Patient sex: M
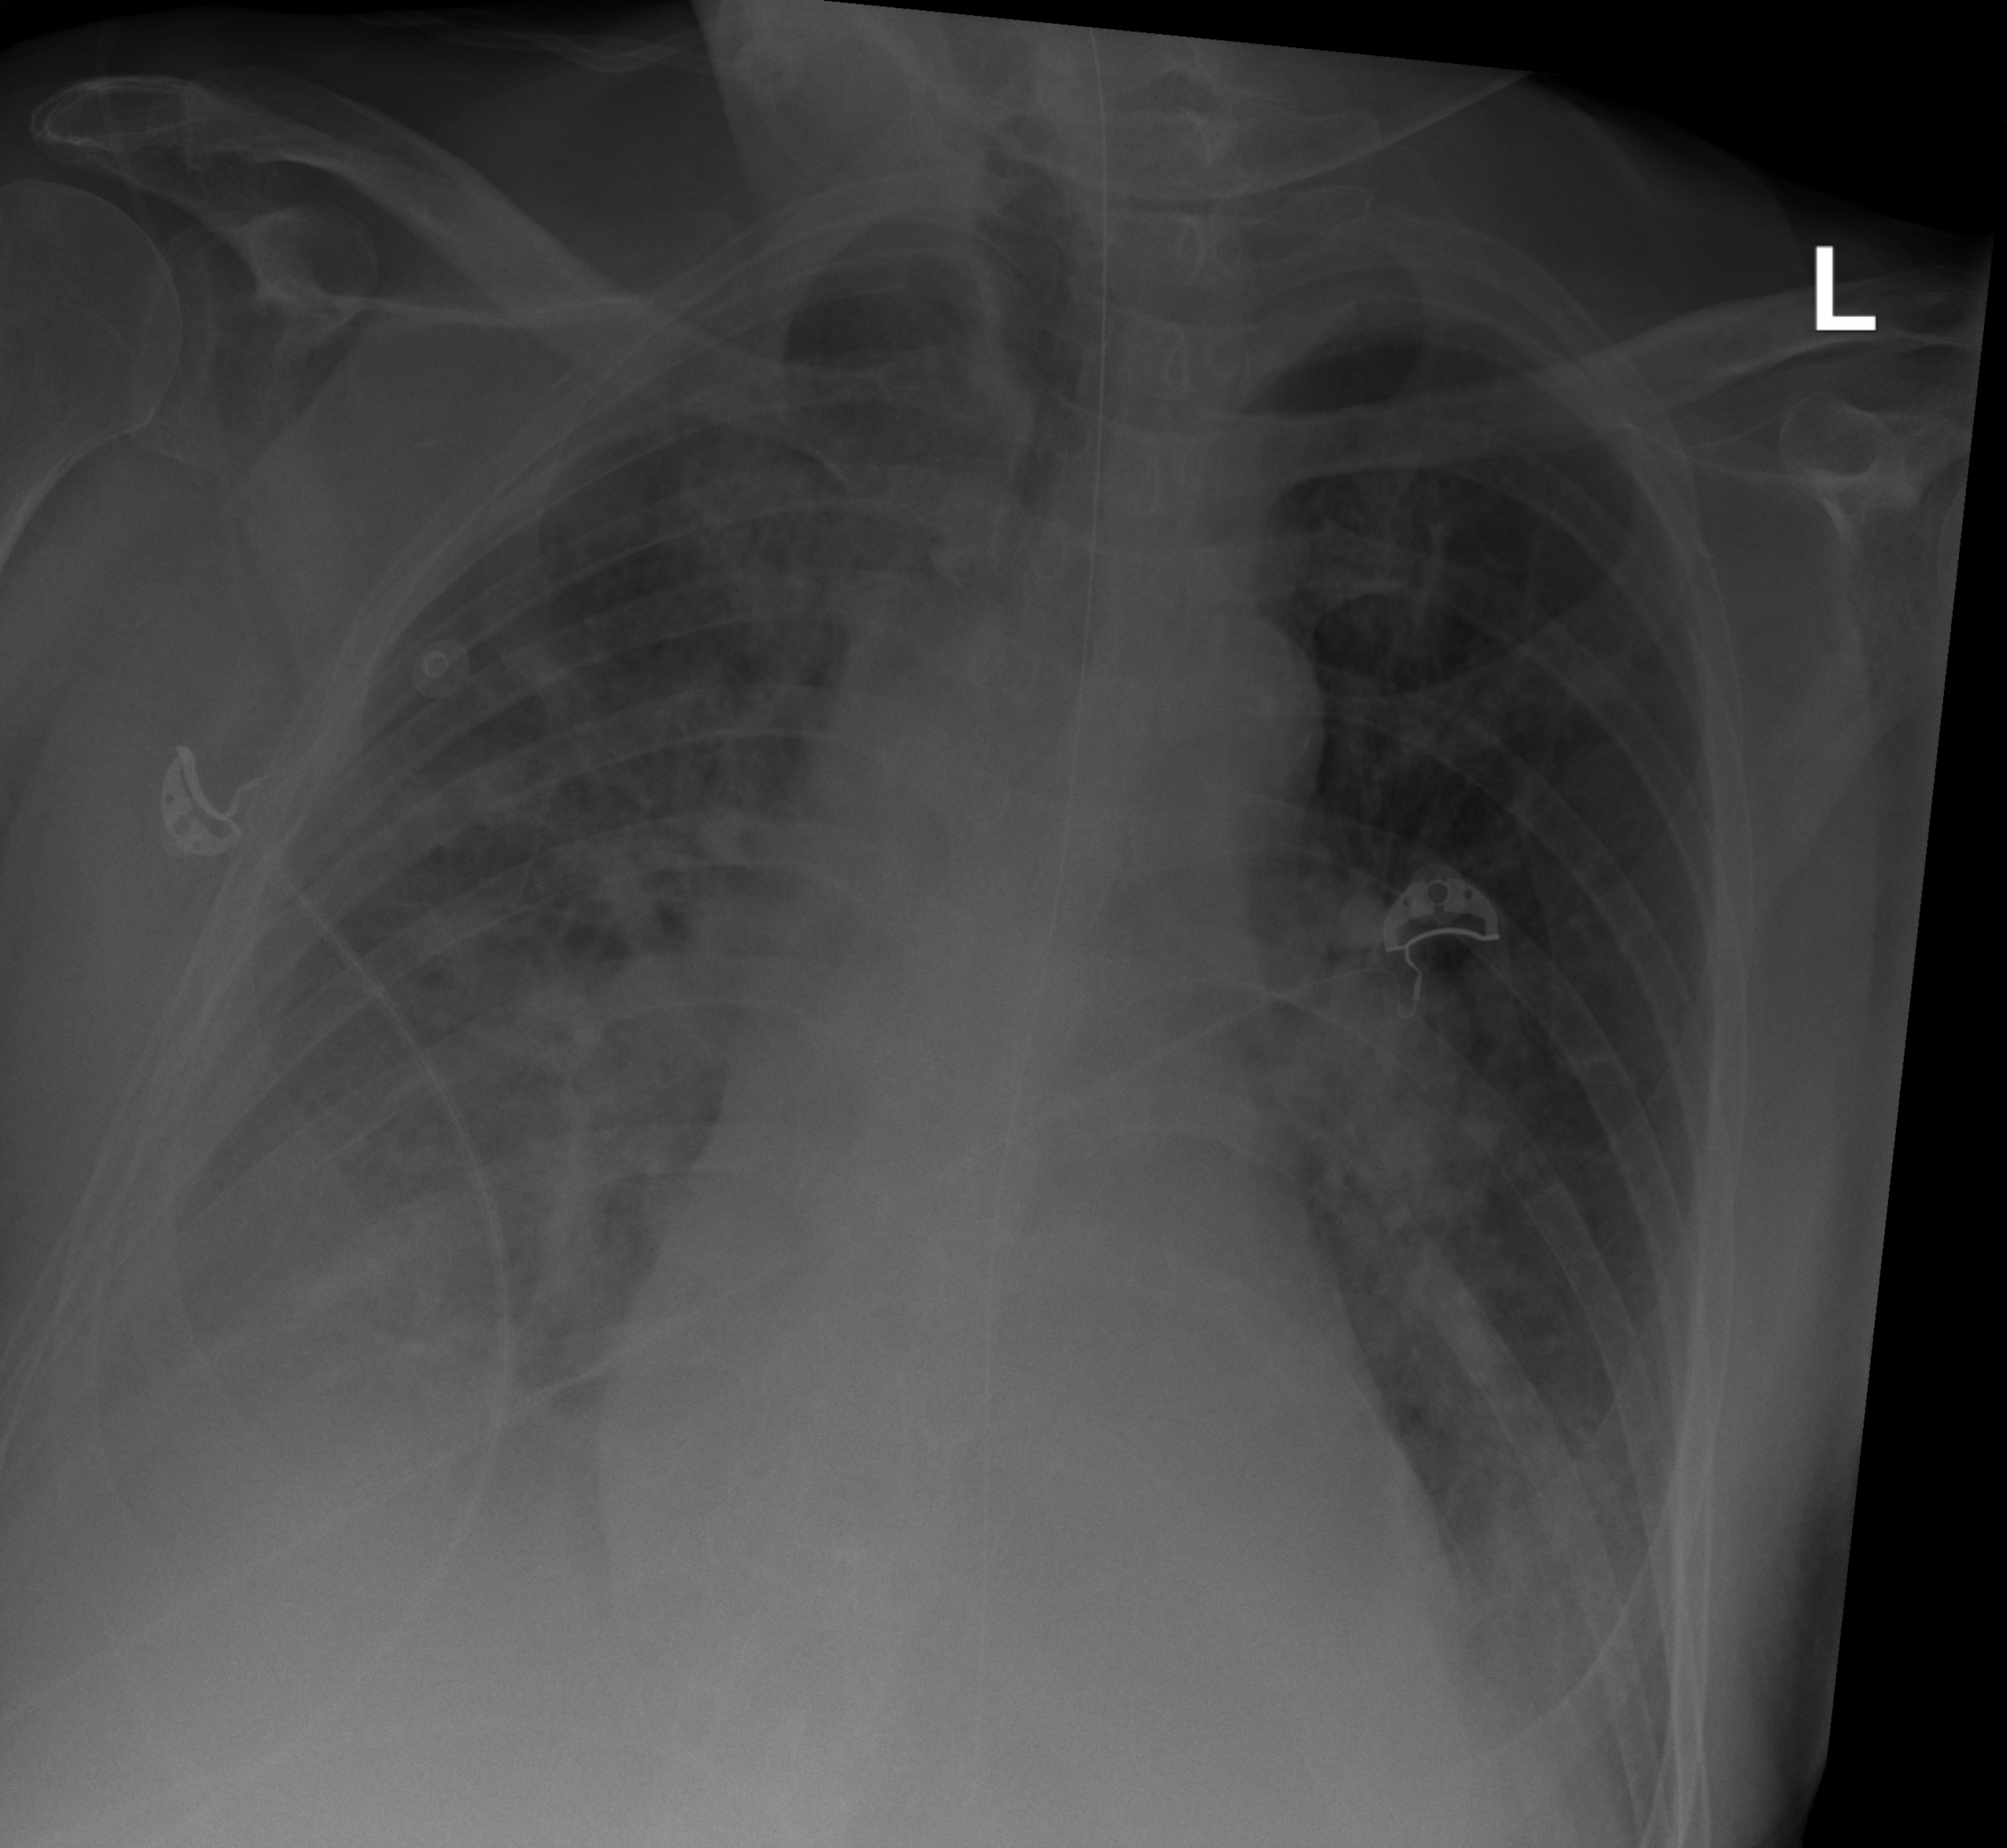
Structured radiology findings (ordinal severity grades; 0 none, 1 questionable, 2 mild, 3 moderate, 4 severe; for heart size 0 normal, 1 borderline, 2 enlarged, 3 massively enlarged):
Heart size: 0
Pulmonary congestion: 2
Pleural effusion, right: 3
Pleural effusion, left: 2
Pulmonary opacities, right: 3
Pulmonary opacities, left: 2
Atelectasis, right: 2
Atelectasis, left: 2